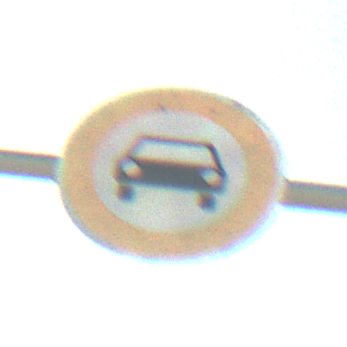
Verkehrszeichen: VerbotKraftwagen
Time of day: MorningAfternoon
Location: Outdoor (RoadRail)
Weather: PartlyCloudy
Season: NotSpecified
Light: Natural